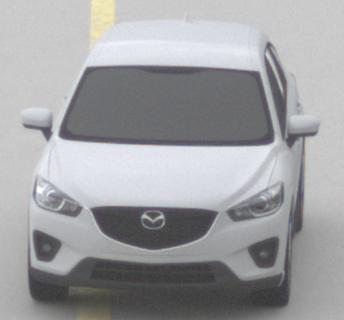
Make: Mazda
Model: CX-5 2.0 SKYACTIV-G 160
Detailed model: CX-5 (GH)
Model produced from: 2012/04
Model produced until: 2015/02
Doors: 5
Color: white
Road condition: dry road
Daytime: midday
Contrast: low contrast